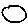
Label: circle